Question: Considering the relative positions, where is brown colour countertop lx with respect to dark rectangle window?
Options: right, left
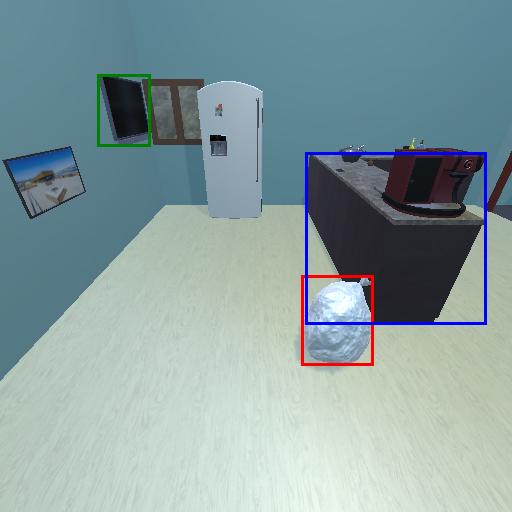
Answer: right